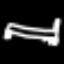
Label: bed